Question: I have a single table that looks like this:

I need to return the row with the most recent as highlighted above from a single table.
I tried using the MAX function on the date but the problem is, I cannot aggregate the other columns because the values are not the same, this returns all three rows.
How do I get only the latest row highlighted?
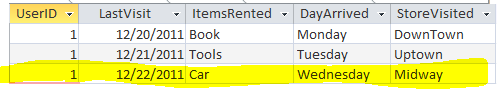
Answer: You can use 'DMax' to get the most recent 'LastVist' date.
'''
DMax("LastVisit", "YourTable")
'''
Then to get the row (or rows) with the same date, use that 'DMax' expression in a query 'WHERE' criterion.
'''
SELECT *
FROM YourTable
WHERE LastVisit = DMax("LastVisit", "YourTable");
'''
Another way to do it would be to use a subquery instead of 'DMax' to get the latest date.
'''
SELECT *
FROM YourTable
WHERE LastVisit = (SELECT Max(LastVisit) FROM YourTable);
'''